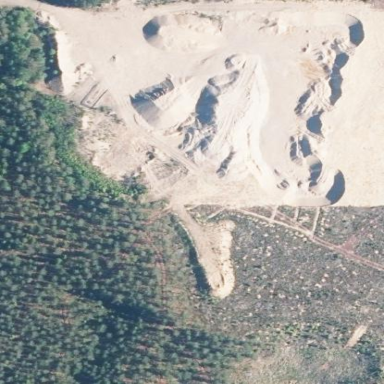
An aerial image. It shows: Quarry area.